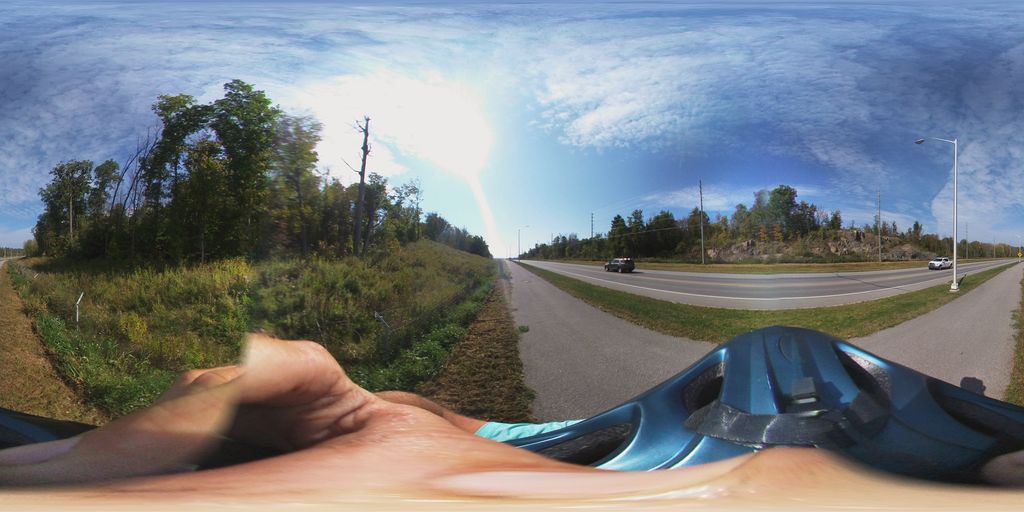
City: ottawa-gatineau